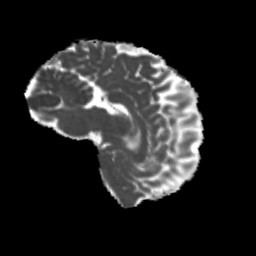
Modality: MD
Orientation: sagittal
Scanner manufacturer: siemens
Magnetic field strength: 3 T
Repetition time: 4 s
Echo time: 0.0594 s